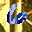
Label: 6